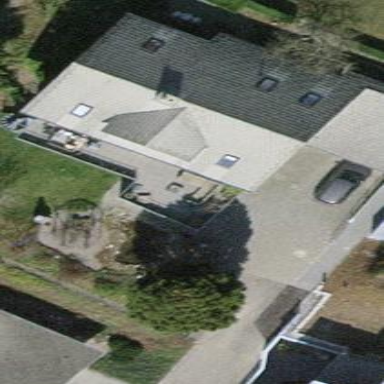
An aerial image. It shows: View of roof of building.